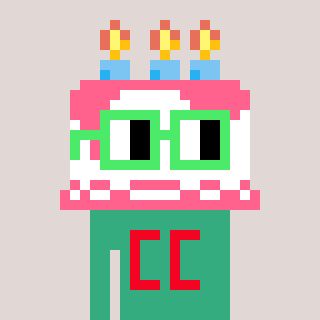
a pixel art character with square light green glasses, a cake-shaped head and a teal-colored body on a warm background